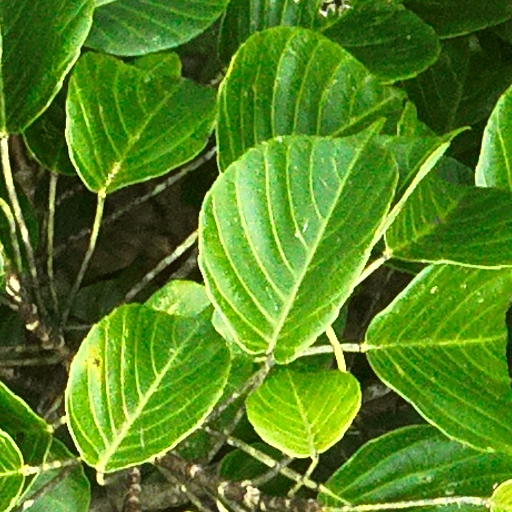
Species: Hura crepitans
GBIF accepted scientific name: Hura crepitans
Crown area (m\u00b2): 583.485